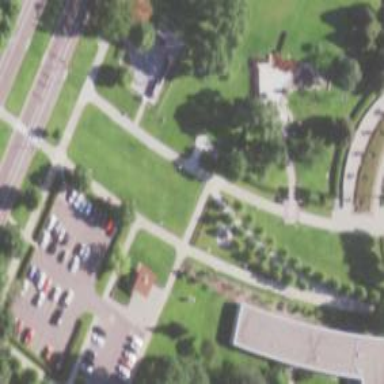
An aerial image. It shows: War memorial steeped in history.